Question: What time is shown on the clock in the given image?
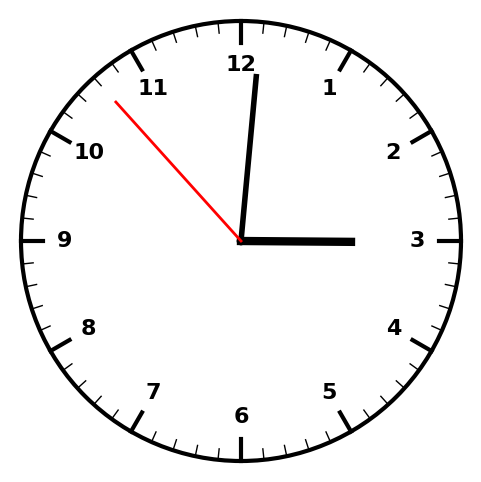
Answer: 03:00:53